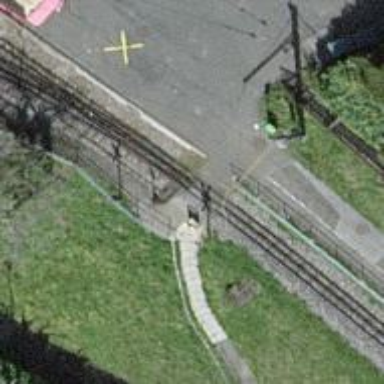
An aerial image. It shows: Railway switch.